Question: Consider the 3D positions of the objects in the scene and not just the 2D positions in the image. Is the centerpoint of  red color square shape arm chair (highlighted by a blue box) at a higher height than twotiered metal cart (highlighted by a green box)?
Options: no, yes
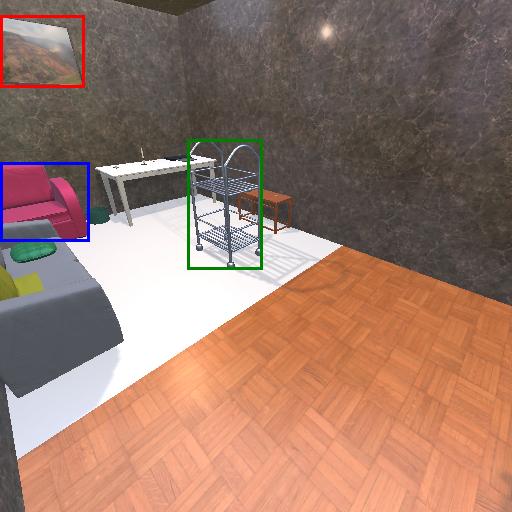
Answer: no